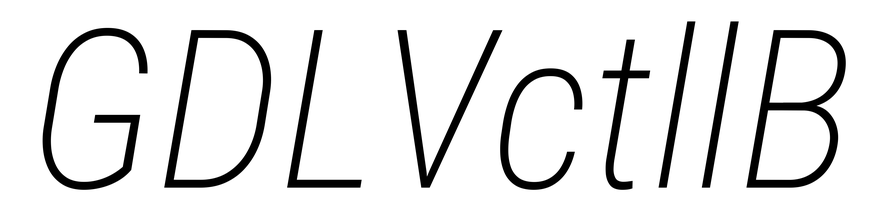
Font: Roboto-Italic_Condensed_ExtraLight_Italic